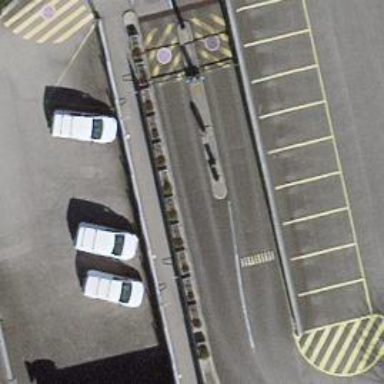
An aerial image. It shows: Cycle barrier.